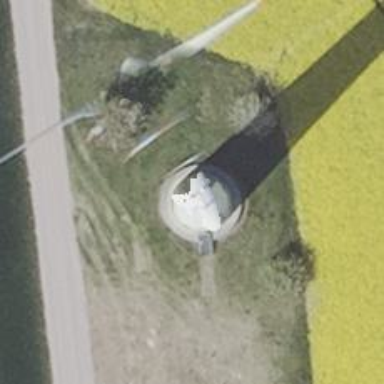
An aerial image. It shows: Wind generator powered by horizontal axis wind turbine.